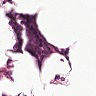
Metastatic tissue present: no